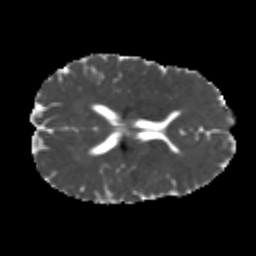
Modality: MD
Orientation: axial
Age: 26
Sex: female
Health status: healthy
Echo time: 0.074 s